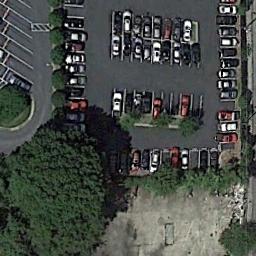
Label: parking_lot